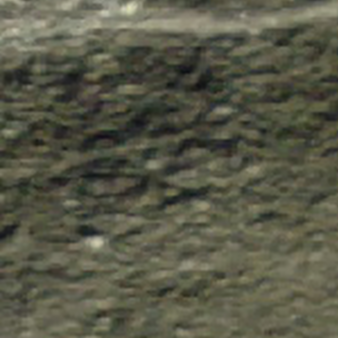
Label: other